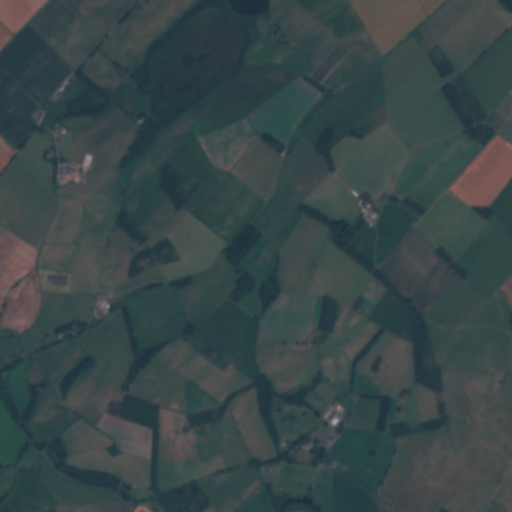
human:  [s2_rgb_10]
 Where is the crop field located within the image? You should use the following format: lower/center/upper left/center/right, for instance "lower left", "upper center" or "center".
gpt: The crop field is located in the upper right of the image.
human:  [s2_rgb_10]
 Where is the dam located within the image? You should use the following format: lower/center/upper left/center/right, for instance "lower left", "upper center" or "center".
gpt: The dam is located in the upper left of the image.
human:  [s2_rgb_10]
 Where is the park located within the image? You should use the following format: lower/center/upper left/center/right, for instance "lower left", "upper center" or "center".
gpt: The park is located in the lower center of the image.
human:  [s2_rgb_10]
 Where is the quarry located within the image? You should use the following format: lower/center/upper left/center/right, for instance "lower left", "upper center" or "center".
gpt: There is no quarry in the image.